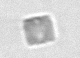
Label: Bacillariophyceae_morphotype1